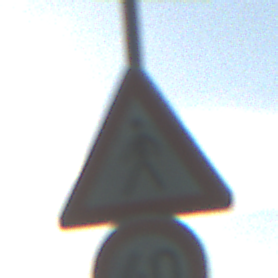
Verkehrszeichen: FussgaengerRechts
Zusatzzeichen unten: Geschwindigkeit40
Umgebung: Outdoor, Nature
Tageszeit: MorningAfternoon
Wetter: PartlyCloudy
Licht: Natural
Jahreszeit: NotSpecified
Kontrast: HighContrast